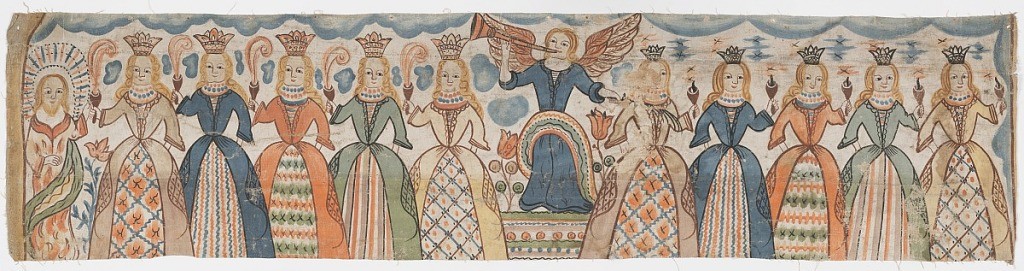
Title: Bonad
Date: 1775–1825
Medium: Hand painted on canvas
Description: Bonad illustrating one scene, presumably the Wise and Foolish Virgins, or Parable of the Ten Virgins.